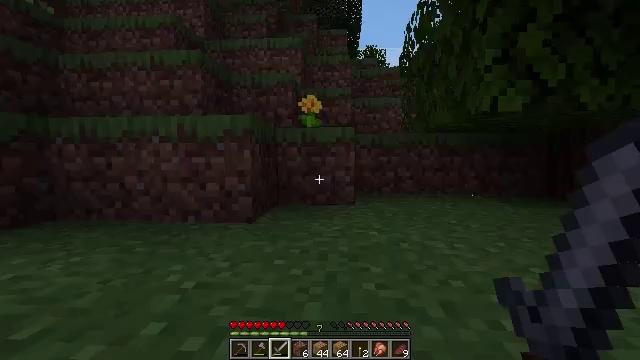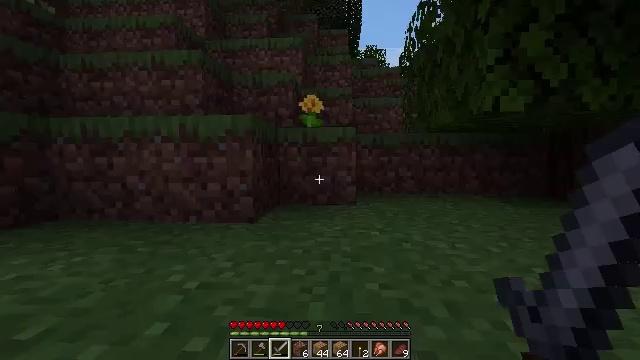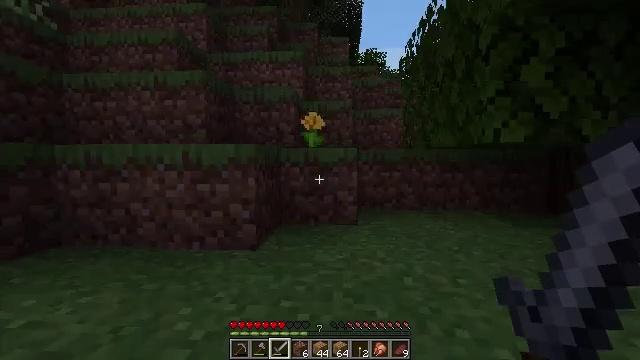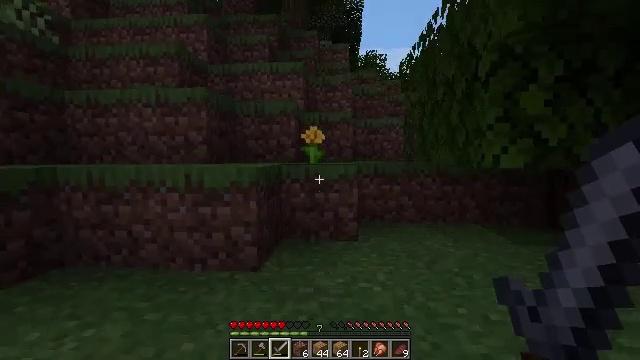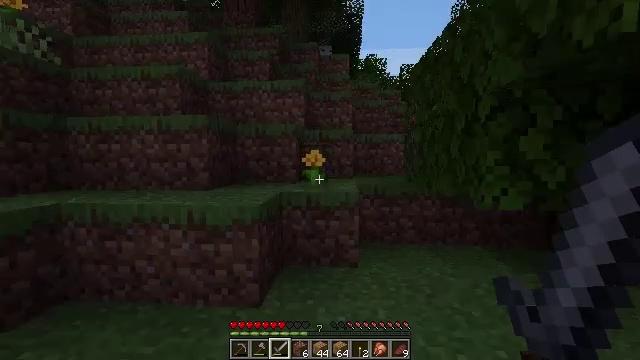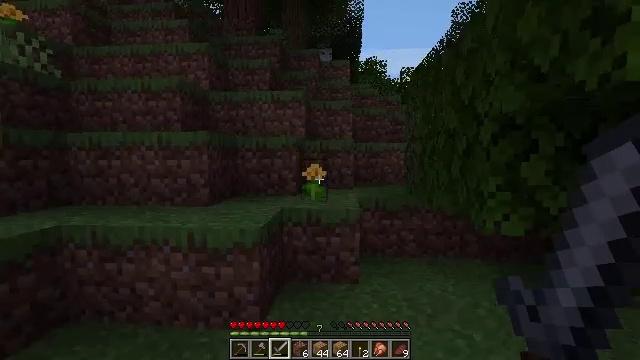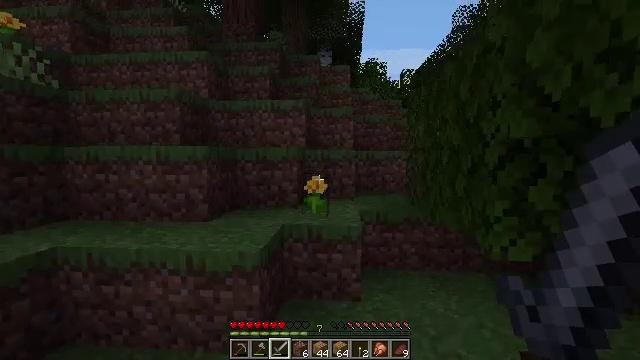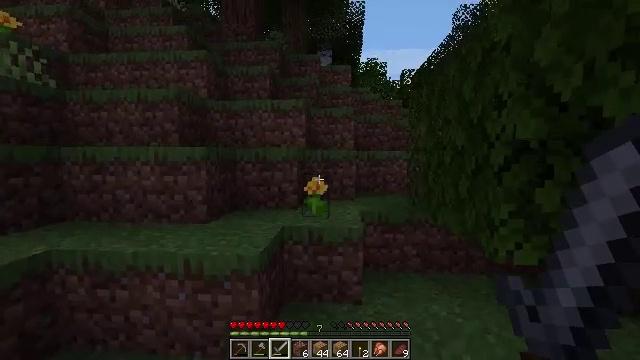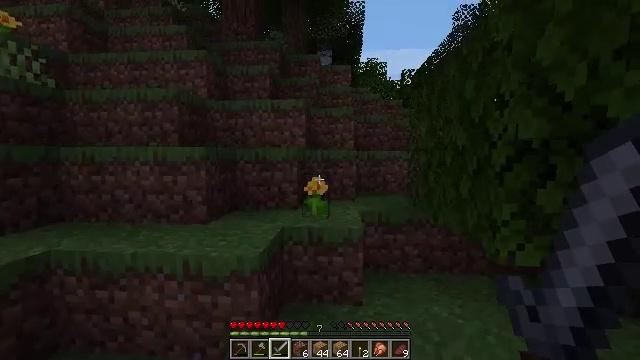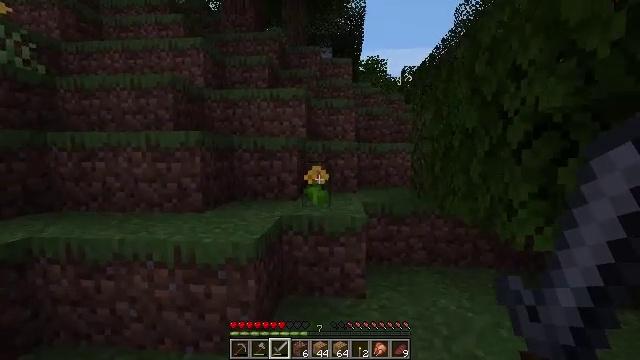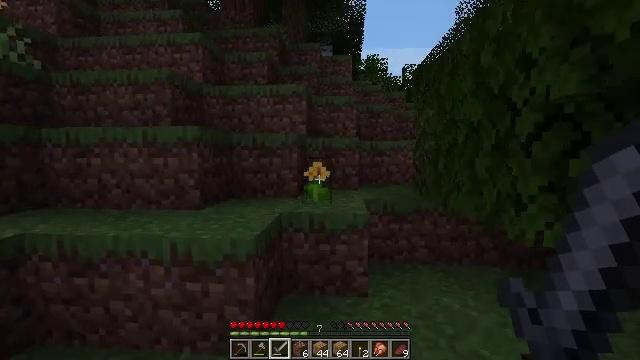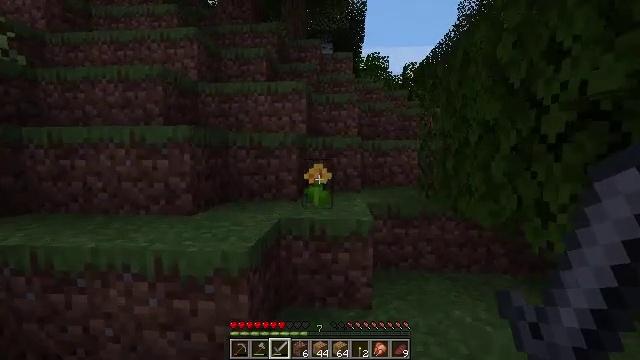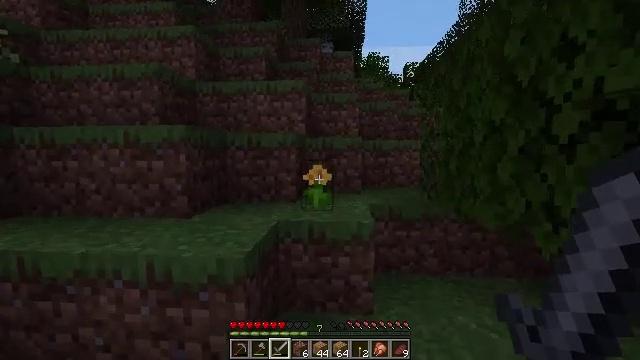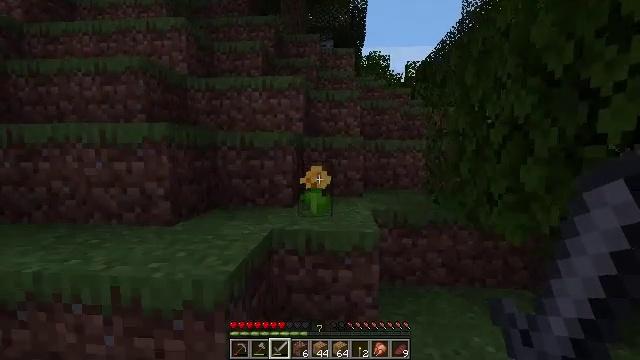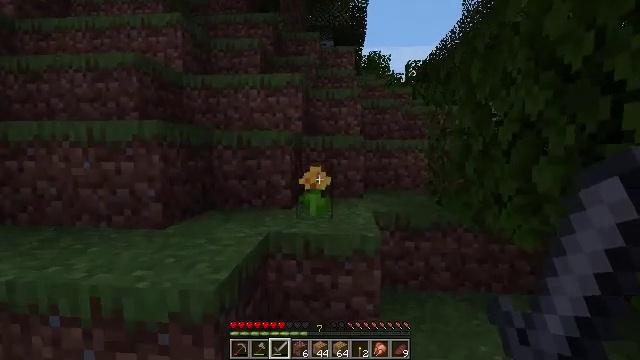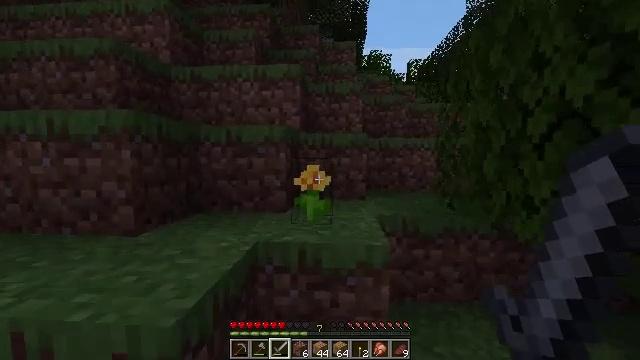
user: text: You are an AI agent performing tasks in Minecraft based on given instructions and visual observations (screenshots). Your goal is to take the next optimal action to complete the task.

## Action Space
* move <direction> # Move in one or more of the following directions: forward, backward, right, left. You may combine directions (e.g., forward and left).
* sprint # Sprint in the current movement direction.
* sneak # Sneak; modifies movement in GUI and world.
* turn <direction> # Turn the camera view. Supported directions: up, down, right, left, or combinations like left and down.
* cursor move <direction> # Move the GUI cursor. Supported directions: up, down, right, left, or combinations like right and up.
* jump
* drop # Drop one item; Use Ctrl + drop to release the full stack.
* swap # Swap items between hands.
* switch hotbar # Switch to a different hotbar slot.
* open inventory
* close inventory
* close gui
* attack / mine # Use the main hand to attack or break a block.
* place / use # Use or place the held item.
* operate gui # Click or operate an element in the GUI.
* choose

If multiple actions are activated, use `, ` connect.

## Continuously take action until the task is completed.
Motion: motion action
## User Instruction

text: Break the dandelion to obtain it.
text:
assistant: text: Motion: move forward
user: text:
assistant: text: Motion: move forward, jump
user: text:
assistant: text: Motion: move forward, jump
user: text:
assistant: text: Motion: move forward, jump
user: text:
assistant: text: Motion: move forward, jump
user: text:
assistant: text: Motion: move forward
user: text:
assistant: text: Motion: move forward
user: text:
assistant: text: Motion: move forward
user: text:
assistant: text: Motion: move forward
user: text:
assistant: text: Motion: move forward
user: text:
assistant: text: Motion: move forward
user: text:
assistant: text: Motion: move forward
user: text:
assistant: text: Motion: move forward
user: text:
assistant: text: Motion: move forward
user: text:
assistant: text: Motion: move forward
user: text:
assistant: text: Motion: move forward
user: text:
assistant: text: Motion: move forward
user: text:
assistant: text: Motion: move forward
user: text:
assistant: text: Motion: move forward, attack / mine
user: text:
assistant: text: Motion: move forward, turn left and down, attack / mine
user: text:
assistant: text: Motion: move forward, attack / mine
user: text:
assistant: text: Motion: move forward, attack / mine
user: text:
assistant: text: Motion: move forward
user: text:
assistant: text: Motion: no_op